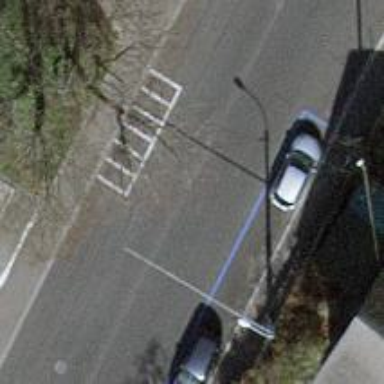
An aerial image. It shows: Motorcycle parking area.